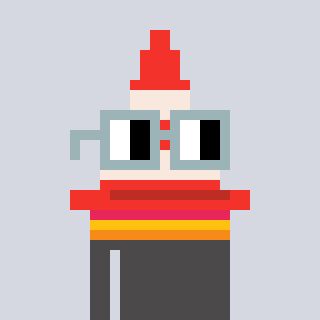
a pixel art character with square dark gray glasses, a cone-shaped head and a grayscale-colored body on a cool background